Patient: sex F, age 46
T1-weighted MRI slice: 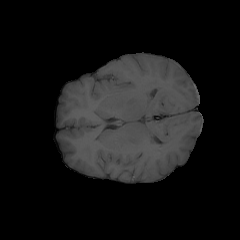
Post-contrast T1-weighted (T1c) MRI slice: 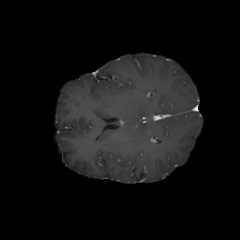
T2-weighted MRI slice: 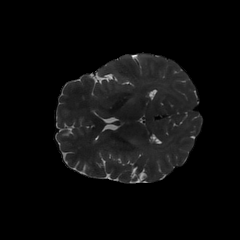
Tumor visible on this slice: no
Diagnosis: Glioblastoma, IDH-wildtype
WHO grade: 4